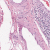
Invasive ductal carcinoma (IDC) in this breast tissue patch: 0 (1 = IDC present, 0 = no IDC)